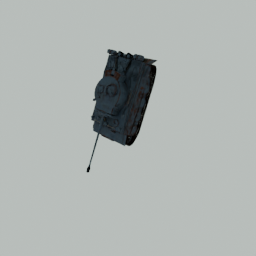
Label: mechanical